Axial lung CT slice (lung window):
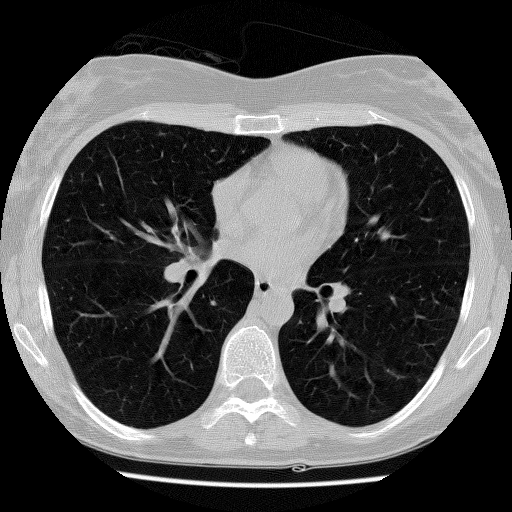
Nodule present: no